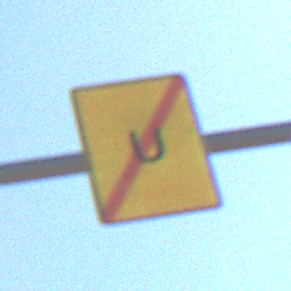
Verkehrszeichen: EndeUmleitung
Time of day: MorningAfternoon
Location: Outdoor (Suburban)
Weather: PartlyCloudy
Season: NotSpecified
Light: Natural